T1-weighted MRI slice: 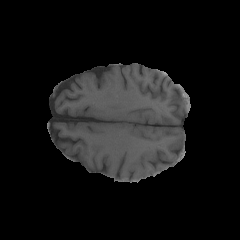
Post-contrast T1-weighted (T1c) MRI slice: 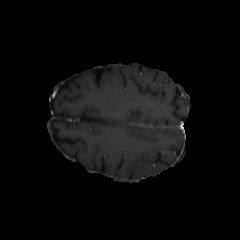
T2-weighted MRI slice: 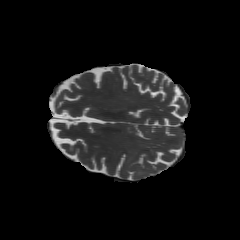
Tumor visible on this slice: yes